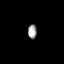
Tissue: prostate
Cell type: T cells
Senescence score: 0.7435
Nuclear area (px): 125
Mean DAPI intensity: 158.792